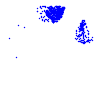
Particle: pion